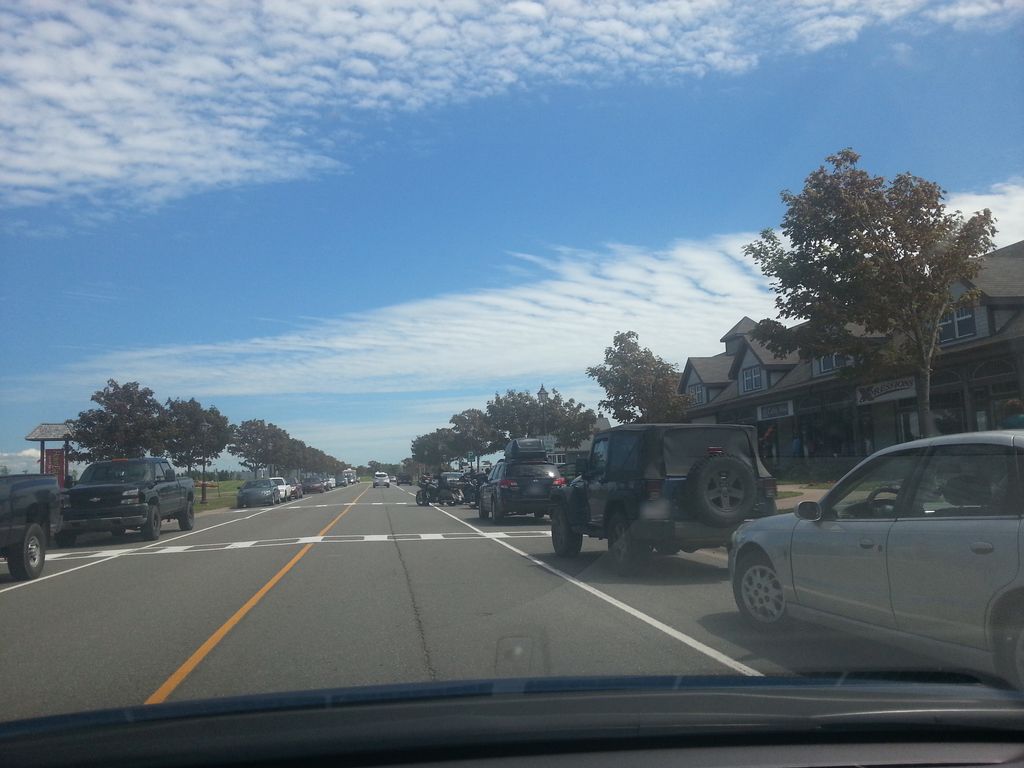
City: charlottetown